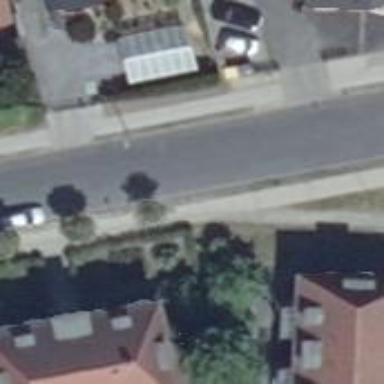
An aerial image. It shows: Paved sidewalk.